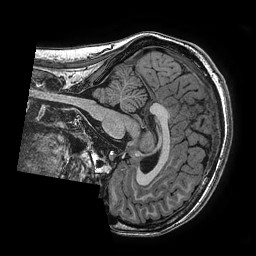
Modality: T1w
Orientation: sagittal
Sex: female
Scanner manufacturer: ge
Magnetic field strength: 3 T
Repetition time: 0.0077 s
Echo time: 0.003436 s